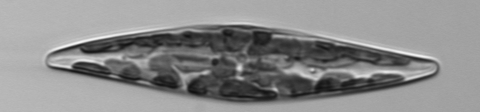
Label: Pleurosigma